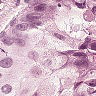
Metastatic tissue present: yes